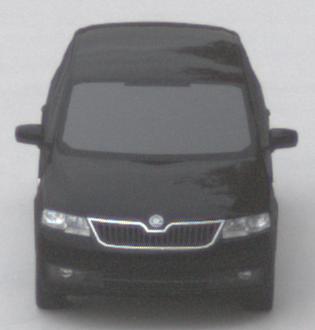
Make: Skoda
Model: Rapid Spaceback 1.2 TSI
Detailed model: Rapid Spaceback
Model produced from: 2013/10
Model produced until: 2015/04
Doors: 5
Color: black
Road condition: dry road
Daytime: morning or afternoon
Contrast: low contrast